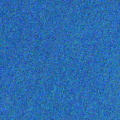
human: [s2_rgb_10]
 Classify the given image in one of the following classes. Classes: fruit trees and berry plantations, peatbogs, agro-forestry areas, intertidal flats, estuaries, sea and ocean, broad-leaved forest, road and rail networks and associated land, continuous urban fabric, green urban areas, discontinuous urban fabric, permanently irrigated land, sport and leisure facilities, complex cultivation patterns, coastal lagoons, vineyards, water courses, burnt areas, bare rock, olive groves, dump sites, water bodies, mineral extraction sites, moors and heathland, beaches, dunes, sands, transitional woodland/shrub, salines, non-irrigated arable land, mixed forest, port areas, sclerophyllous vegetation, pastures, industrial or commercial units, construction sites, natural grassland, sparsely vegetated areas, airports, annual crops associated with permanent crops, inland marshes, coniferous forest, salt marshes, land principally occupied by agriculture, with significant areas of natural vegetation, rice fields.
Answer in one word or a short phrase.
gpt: sea and ocean